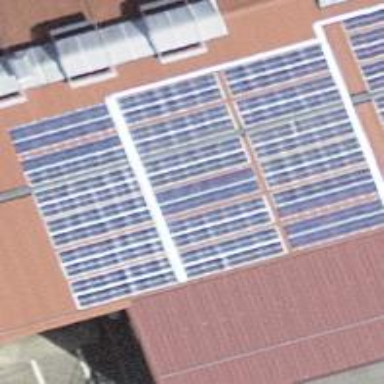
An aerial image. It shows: Solar power generator with photovoltaic panels.